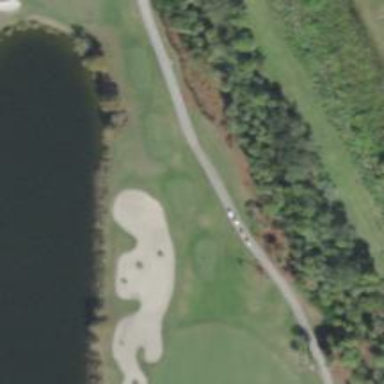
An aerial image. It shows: Golf tee.